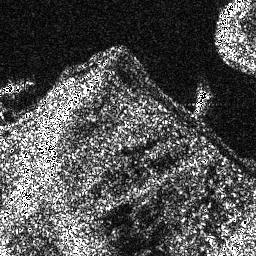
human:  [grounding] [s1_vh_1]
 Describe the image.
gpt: In the satellite image, there is  <ref>1 medium ship </ref> <box>[[0, 30, 12, 37, 0]]</box> located at left,  <ref>1 medium ship </ref> <box>[[75, 32, 81, 44, 0]]</box> located at right.